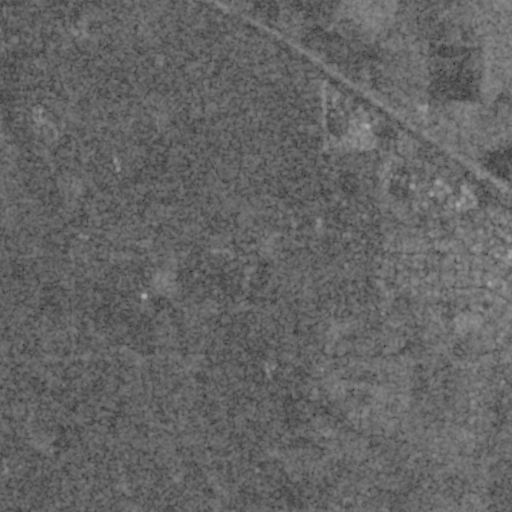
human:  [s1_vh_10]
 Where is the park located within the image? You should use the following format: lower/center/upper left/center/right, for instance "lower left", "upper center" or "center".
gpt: The park is located in the upper right of the image.
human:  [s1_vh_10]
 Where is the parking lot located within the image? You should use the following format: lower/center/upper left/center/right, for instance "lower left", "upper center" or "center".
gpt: The parking lot is located in the center right of the image.
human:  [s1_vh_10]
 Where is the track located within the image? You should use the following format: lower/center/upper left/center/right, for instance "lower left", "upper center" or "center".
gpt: The track is located in the upper right of the image.
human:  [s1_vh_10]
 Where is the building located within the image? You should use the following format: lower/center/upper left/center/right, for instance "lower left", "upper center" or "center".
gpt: The building is located in the right of the image.
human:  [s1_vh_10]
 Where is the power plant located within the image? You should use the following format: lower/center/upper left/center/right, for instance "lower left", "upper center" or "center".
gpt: There is no power plant in the image.

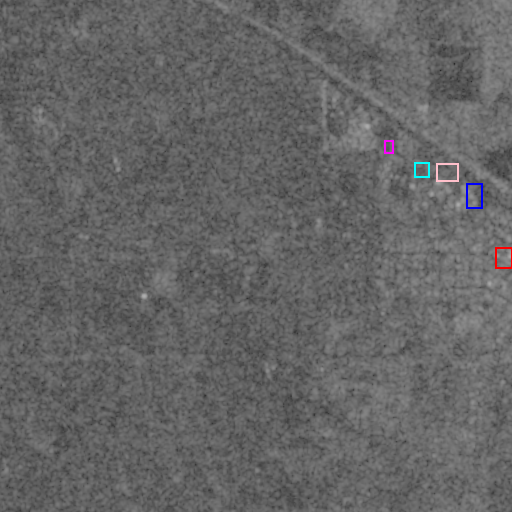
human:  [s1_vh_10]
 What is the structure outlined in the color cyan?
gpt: The structure outlined in cyan is a park.
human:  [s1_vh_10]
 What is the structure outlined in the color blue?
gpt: The structure outlined in blue is a parking lot.
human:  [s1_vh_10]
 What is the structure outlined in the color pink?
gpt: The structure outlined in pink is a track.
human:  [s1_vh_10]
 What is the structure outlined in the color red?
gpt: The structure outlined in red is a building.
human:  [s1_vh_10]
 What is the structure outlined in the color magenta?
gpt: The structure outlined in magenta is a building.
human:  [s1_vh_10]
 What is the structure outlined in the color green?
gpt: There is no green outline.